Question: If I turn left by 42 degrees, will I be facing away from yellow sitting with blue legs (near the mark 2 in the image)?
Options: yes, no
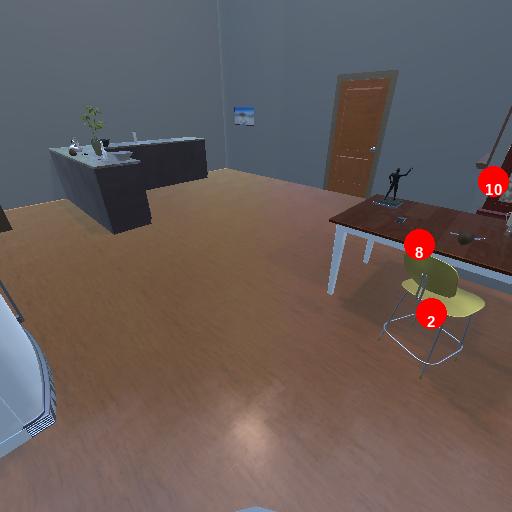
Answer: yes